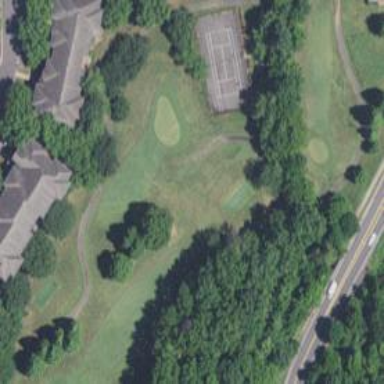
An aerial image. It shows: View of golf hole.